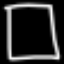
Label: square